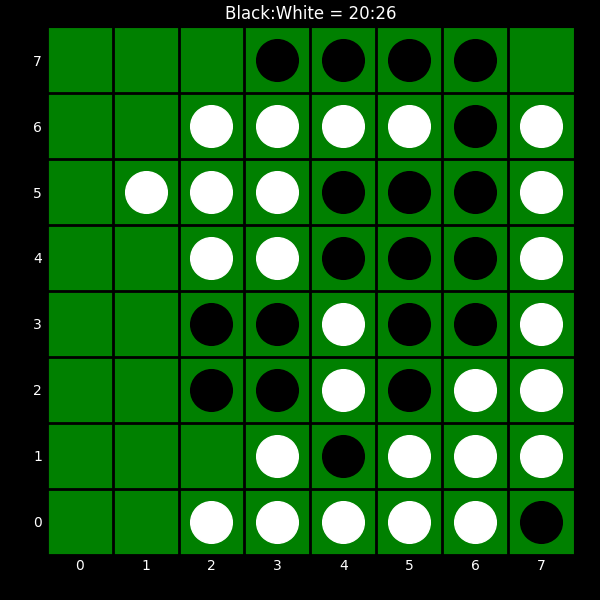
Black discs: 20
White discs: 26